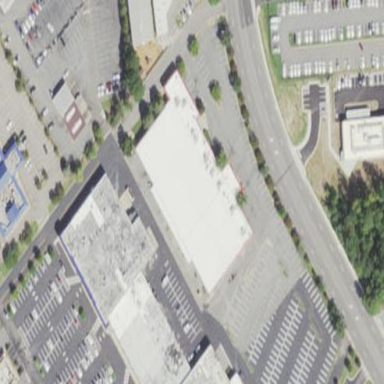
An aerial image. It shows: Building with bowling alley inside.